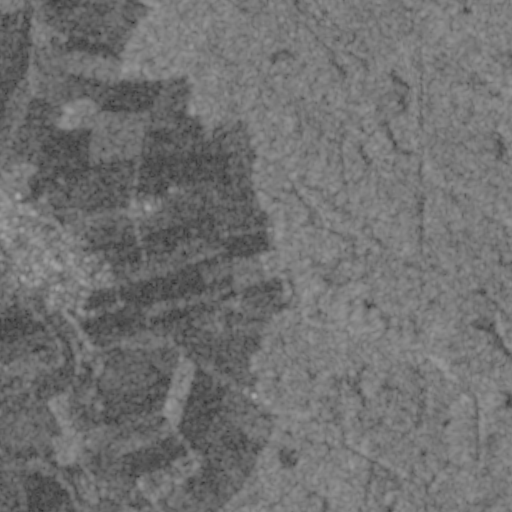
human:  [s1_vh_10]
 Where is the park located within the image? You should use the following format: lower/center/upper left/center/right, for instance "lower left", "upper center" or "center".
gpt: The park is located in the center left of the image.
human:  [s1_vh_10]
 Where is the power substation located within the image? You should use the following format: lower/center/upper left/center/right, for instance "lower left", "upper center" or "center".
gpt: The power substation is located in the center left of the image.
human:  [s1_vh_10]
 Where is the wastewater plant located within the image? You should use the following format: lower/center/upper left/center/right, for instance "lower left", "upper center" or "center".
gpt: The wastewater plant is located in the lower left of the image.
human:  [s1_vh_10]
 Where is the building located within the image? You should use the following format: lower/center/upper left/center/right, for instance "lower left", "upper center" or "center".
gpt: There is no building in the image.

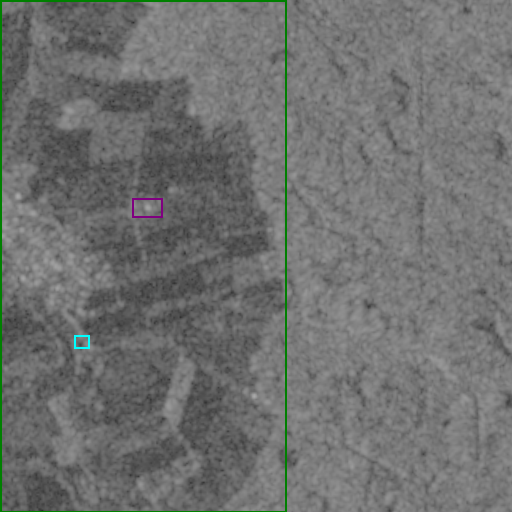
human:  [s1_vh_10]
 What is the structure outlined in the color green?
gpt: The structure outlined in green is a crop field.
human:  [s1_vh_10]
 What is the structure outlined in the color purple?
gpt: The structure outlined in purple is a park.
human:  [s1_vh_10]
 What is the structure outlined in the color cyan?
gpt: The structure outlined in cyan is a wastewater plant.
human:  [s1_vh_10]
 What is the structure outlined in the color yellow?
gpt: There is no yellow outline.